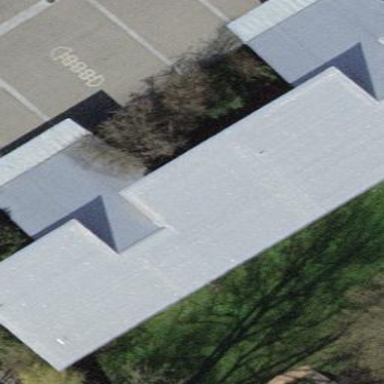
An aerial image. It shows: School building with skillion roof shape.